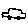
Label: car